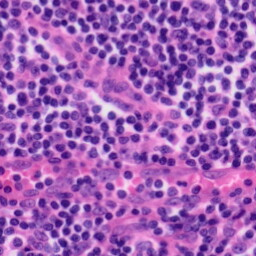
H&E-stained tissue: Tonsil